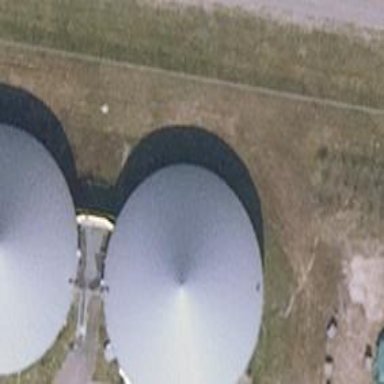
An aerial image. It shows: Storage tank that is man-made.